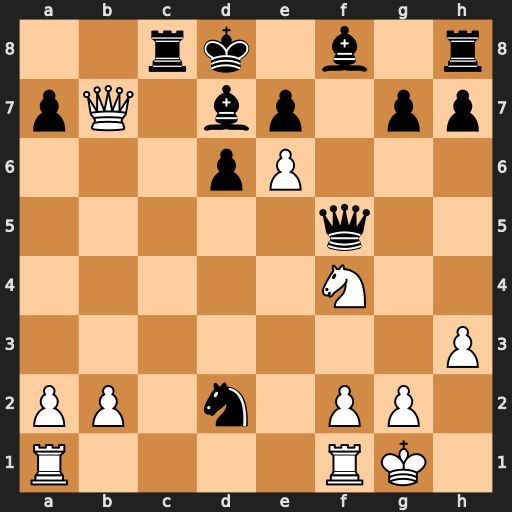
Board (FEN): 2rk1b1r/pQ1bp1pp/3pP3/5q2/5N2/7P/PP1n1PP1/R4RK1
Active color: w
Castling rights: -
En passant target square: -
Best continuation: Qxd7#